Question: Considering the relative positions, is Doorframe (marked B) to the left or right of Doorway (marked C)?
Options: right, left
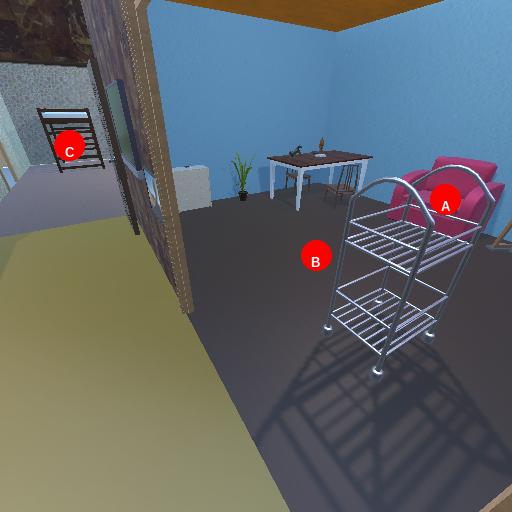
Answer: right